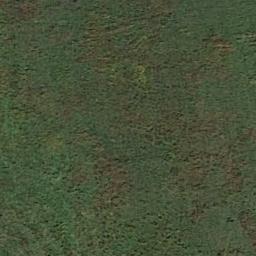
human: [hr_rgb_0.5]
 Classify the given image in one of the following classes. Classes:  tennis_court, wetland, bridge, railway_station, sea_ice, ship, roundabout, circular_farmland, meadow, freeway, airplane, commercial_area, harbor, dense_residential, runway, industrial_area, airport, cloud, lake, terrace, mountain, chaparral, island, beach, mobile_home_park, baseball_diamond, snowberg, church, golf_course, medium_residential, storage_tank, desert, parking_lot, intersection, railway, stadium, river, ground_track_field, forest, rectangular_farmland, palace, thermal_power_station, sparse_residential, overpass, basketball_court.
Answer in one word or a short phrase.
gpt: meadow